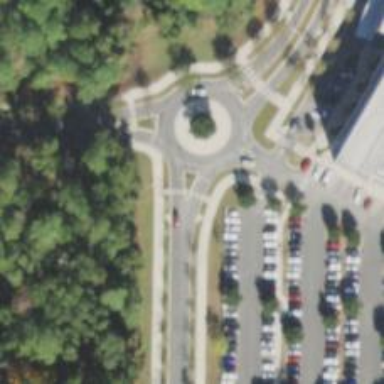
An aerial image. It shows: Marked footway crossing with center island.